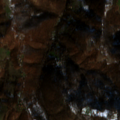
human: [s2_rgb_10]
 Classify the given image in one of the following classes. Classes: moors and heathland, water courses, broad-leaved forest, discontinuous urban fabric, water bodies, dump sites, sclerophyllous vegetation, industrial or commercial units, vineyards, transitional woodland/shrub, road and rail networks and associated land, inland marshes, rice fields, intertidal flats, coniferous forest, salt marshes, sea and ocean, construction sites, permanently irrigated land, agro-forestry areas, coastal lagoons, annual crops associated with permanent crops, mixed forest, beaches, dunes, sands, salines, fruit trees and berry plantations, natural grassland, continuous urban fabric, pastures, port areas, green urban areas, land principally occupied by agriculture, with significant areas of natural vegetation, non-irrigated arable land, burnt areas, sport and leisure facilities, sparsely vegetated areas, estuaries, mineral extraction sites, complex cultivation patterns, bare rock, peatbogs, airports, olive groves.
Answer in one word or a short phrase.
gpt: land principally occupied by agriculture, with significant areas of natural vegetation, broad-leaved forest, transitional woodland/shrub